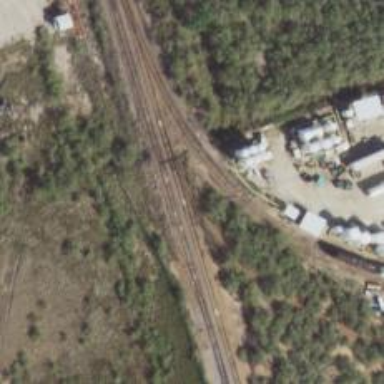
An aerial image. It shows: Railway spur service.